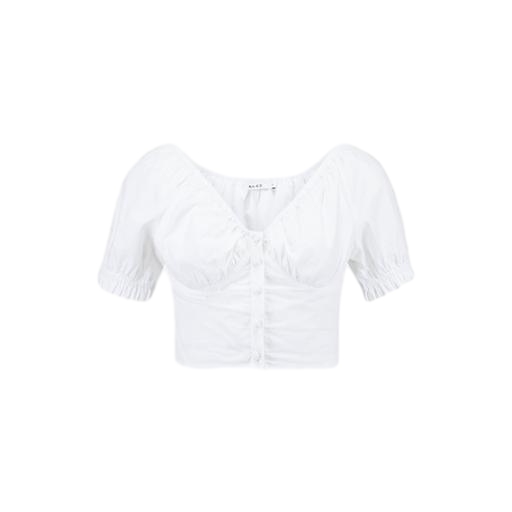
white delphine cropped blouse, white short-sleeved top, white crop shirt, white background